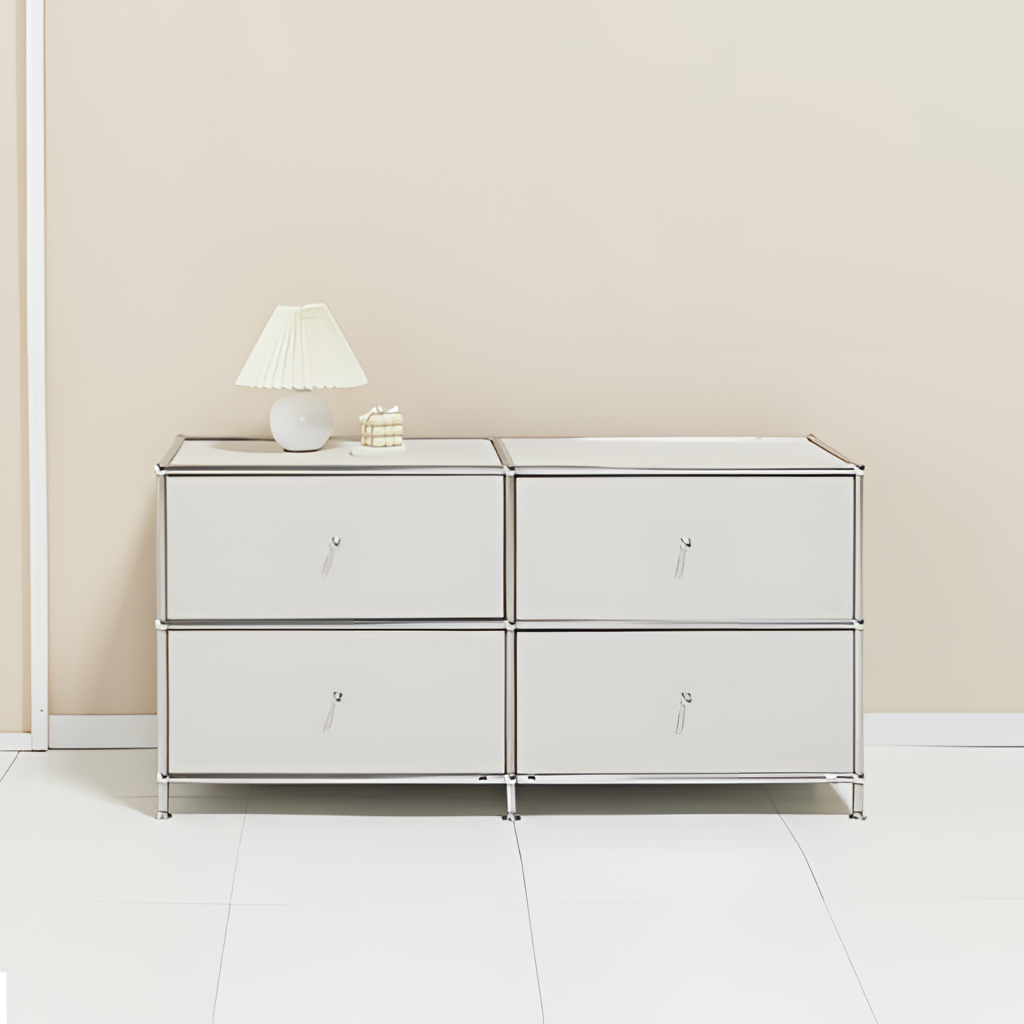
white metal cabinet, living room, paint wallpaper, with solid pattern, modern, white tile flooring, with large square pattern